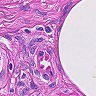
Metastatic tissue present: no